Question: I try to play video in surfaceview. I use Fragment (extends Fragment) and I have 'NullPointerException'. I have no idea what am I doing wrong. First time I used Activity and in Activity project worked perfect but I use Fragment and I have error
This is a my source
'''
public class Layout1 extends Fragment implements OnBufferingUpdateListener,
OnCompletionListener, OnPreparedListener, OnVideoSizeChangedListener,
SurfaceHolder.Callback, MediaPlayerControl {
MediaPlayer mMediaPlayer;
SurfaceView mSurfaceView;
SurfaceHolder holder;
String video = "http://www.pocketjourney.com/downloads/pj/video/famous.3gp";
MediaController mcontroller;
Handler handler;
String videoUrl;
@Override
public View onCreateView(LayoutInflater inflater, ViewGroup container,
Bundle savedInstanceState) {
View view = inflater.inflate(R.layout.fragment_layout1, null);
SurfaceView v = (SurfaceView) view
.findViewById(R.id.screen_tutorial_video_surface);
handler = new Handler();
holder = v.getHolder();
holder.addCallback(this);
playVideo();
return view;
}
private void playVideo() {
try {
mcontroller = new MediaController(getActivity());
mcontroller.setVisibility(View.INVISIBLE);
mMediaPlayer = MediaPlayer.create(getActivity(), Uri.parse(video));
mMediaPlayer.setOnBufferingUpdateListener(this);
mMediaPlayer.setOnCompletionListener(this);
mMediaPlayer.setOnPreparedListener(this);
mMediaPlayer.setScreenOnWhilePlaying(true);
mMediaPlayer.setOnVideoSizeChangedListener(this);
mMediaPlayer.setAudioStreamType(AudioManager.STREAM_MUSIC);
} catch (Exception e) {
e.printStackTrace();
}
}
@Override
public void surfaceChanged(SurfaceHolder arg0, int arg1, int arg2, int arg3) {
}
@Override
public void surfaceCreated(SurfaceHolder arg0) {
mMediaPlayer.setDisplay(holder);
try {
// progressDialog.dismiss();
mMediaPlayer.start();
} catch (IllegalStateException e) {
e.printStackTrace();
}
}
@Override
public void surfaceDestroyed(SurfaceHolder arg0) {
}
@Override
public void onVideoSizeChanged(MediaPlayer mp, int width, int height) {
// TODO Auto-generated method stub
}
@Override
public void onPrepared(MediaPlayer mp) {
// mcontroller.setMediaPlayer(this);
// mcontroller
// .setAnchorView(findViewById(R.id.screen_tutorial_video_surface));
// mcontroller.setEnabled(true);
//
// handler.post(new Runnable() {
// public void run() {
// mcontroller.show();
// }
// });
}
@Override
public void onCompletion(MediaPlayer mp) {
}
@Override
public void onBufferingUpdate(MediaPlayer mp, int percent) {
}
public void start() {
mMediaPlayer.start();
}
public void pause() {
mMediaPlayer.pause();
}
public int getDuration() {
return mMediaPlayer.getDuration();
}
public int getCurrentPosition() {
return mMediaPlayer.getCurrentPosition();
}
public void seekTo(int i) {
mMediaPlayer.seekTo(1);
}
public boolean isPlaying() {
return mMediaPlayer.isPlaying();
}
public int getBufferPercentage() {
return 0;
}
public boolean canPause() {
return true;
}
public boolean canSeekBackward() {
return true;
}
public boolean canSeekForward() {
return true;
}
}
'''
Error log
>
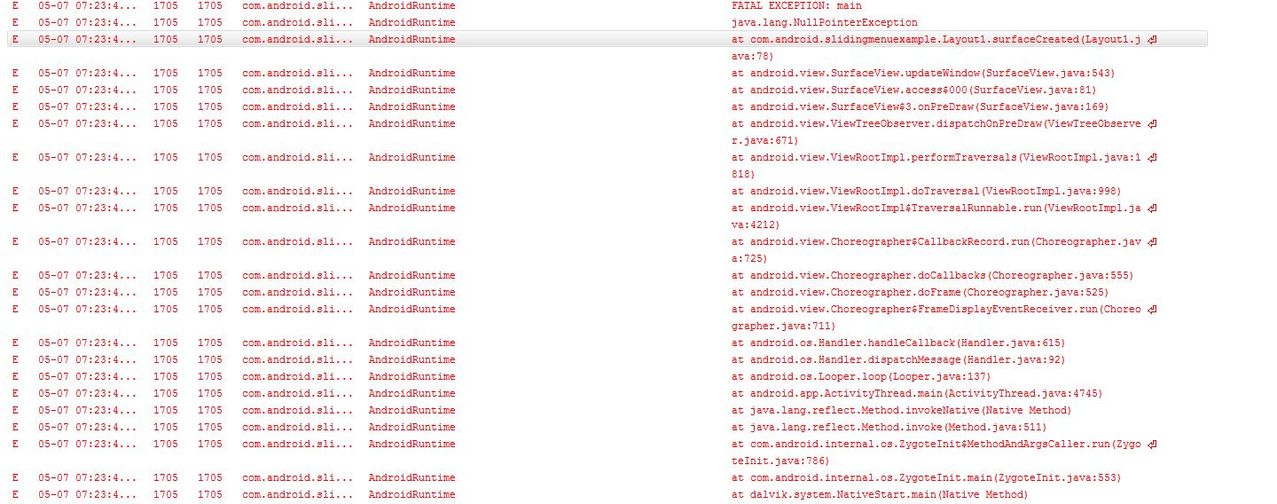
Answer: It seems that onSurfaceCreated is called before playVideo(). Initialize your mMediaPlayer (and handler too by the way) in Fragment's onCreate().
'''
@Override
public void onCreate(Bundle savedInstanceState) {
super.onCreate(savedInstanceState);
handler = new Handler();
playVideo();
}
private void playVideo() {
mcontroller = new MediaController(getActivity());
mcontroller.setVisibility(View.INVISIBLE);
mMediaPlayer = MediaPlayer.create(getActivity(), Uri.parse(video));
// implement a fallback mechanism if it fails, for example if no internet or 404
if (mMediaPlayer == null) {
Log.w("Layout1", "Faileded to create MediaPlayer");
return;
}
mMediaPlayer.setOnBufferingUpdateListener(this);
mMediaPlayer.setOnCompletionListener(this);
mMediaPlayer.setOnPreparedListener(this);
mMediaPlayer.setScreenOnWhilePlaying(true);
mMediaPlayer.setOnVideoSizeChangedListener(this);
mMediaPlayer.setAudioStreamType(AudioManager.STREAM_MUSIC);
}
@Override
public View onCreateView(LayoutInflater inflater, ViewGroup container,
Bundle savedInstanceState) {
View view = inflater.inflate(R.layout.fragment_layout1, null);
SurfaceView v = (SurfaceView) view
.findViewById(R.id.screen_tutorial_video_surface);
v.getHolder().addCallback(this);
return view;
}
@Override
public void surfaceCreated(SurfaceHolder arg0) {
if (mMediaPlayer == null) {
// implement a fallback mechanism if it fails, for example if no internet or 404
Log.w("Layout1", "MediaPlayer was not created");
return;
}
// the holder reference is already passed as arg0 here
mMediaPlayer.setDisplay(arg0);
try {
// progressDialog.dismiss();
mMediaPlayer.start();
} catch (IllegalStateException e) {
e.printStackTrace();
}
}
'''
After you removed catch (Exception e) in 'playVideo()'
If you looked closely in logs you could have seen
'''
Permission failure: android.permission.INTERNET from uid=10052 pid=1129
Request requires android.permission.INTERNET
Unable to create media player
create failed:
java.io.IOException: setDataSource failed.: status=0x80000000
'''
Thus you also need to add permission
'''
<uses-permission android:name="android.permission.INTERNET"/>
'''
If it wasn't for the project you've attached we would never knew.